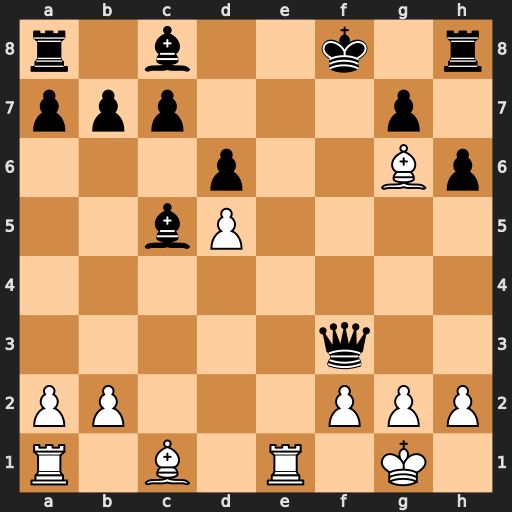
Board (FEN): r1b2k1r/ppp3p1/3p2Bp/2bP4/8/5q2/PP3PPP/R1B1R1K1
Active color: w
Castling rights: -
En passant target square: -
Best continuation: Re8#